Field crop: maize
Growth stage: 2
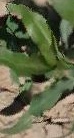
Species: maize